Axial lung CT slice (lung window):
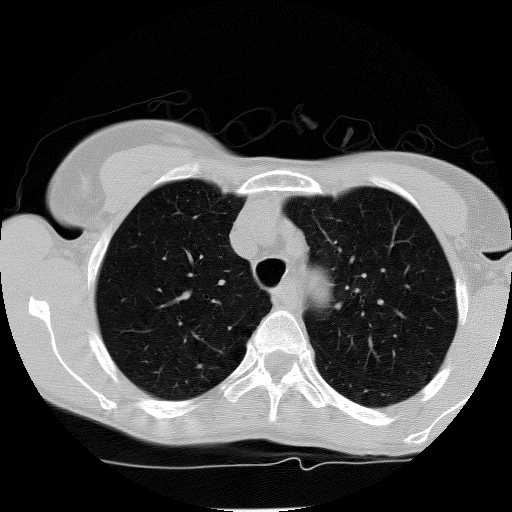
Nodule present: no